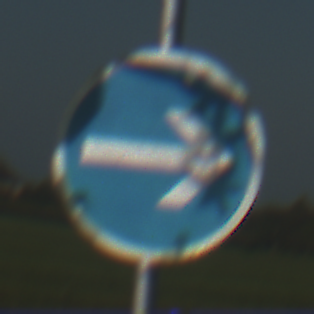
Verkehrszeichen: VorgeschriebeneFahrtrichtungHierRechts
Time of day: MorningAfternoon
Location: Outdoor (Nature)
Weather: Clear
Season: NotSpecified
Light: Natural